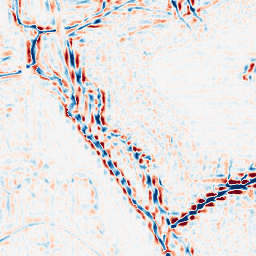
Category: wavelet
Decomposition family: wavelet_reverse_biorthogonal
Decomposition parameters: wavelet: rbio1.3
level: 3
Upsampling method: bspline
Upsampling parameters: scale: 2
Upsampling scale: 2